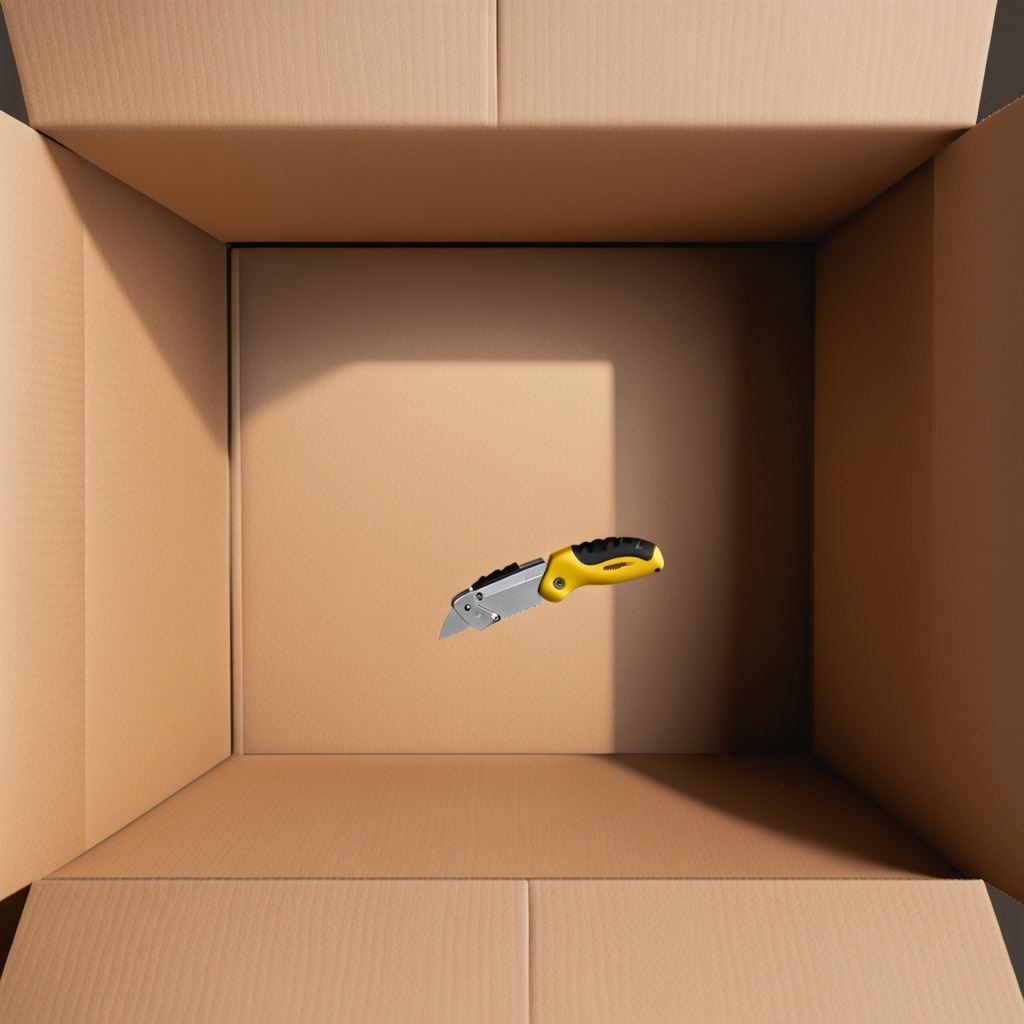
A utility knife is lying on a clean dry cardboard box surface in an outdoor workshop during daytime bright natural light soft shadows slightly creased but